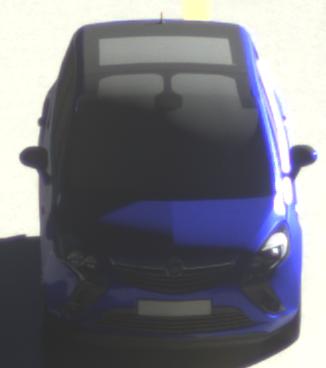
Make: Opel
Model: Zafira Tourer 1.8
Detailed model: Zafira (C) Tourer
Model produced from: 2012/01
Model produced until: 2015/06
Doors: 5
Color: blue
Road condition: wet road
Daytime: morning or afternoon
Contrast: high contrast